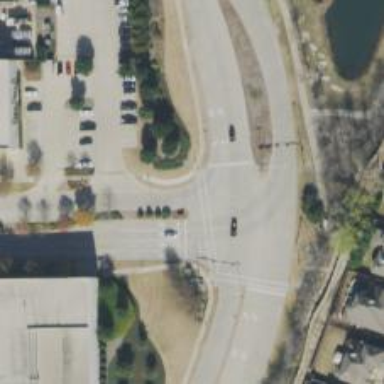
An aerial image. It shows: Tertiary road with separate sidewalk.